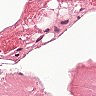
Metastatic tissue present: no